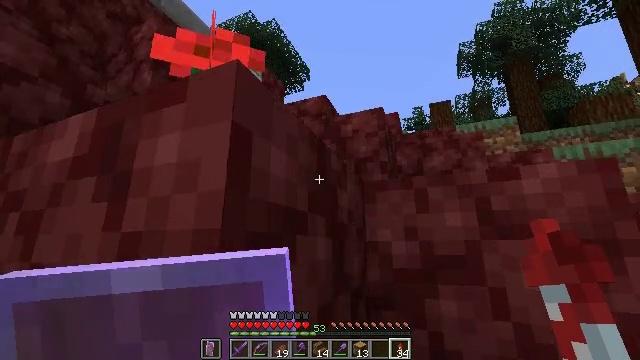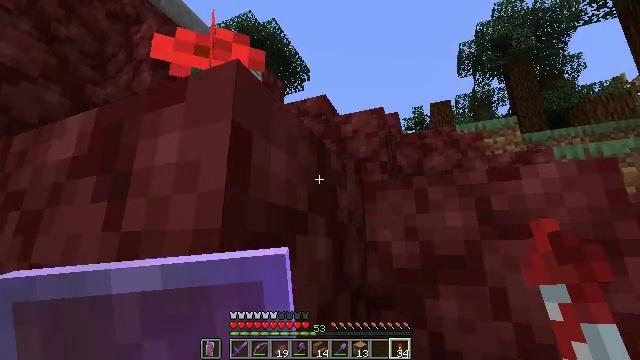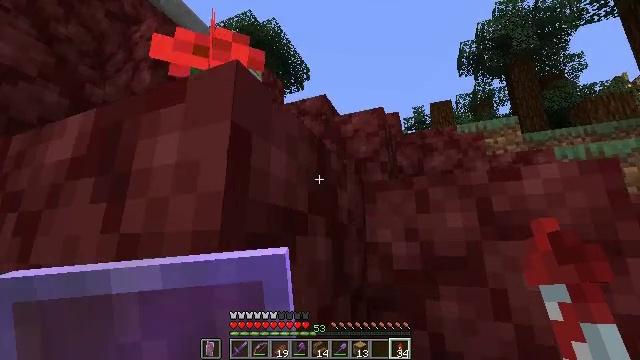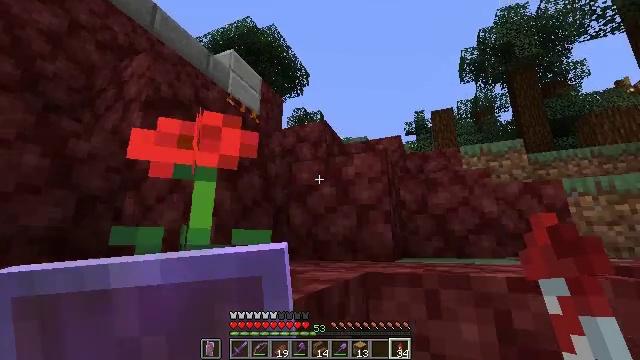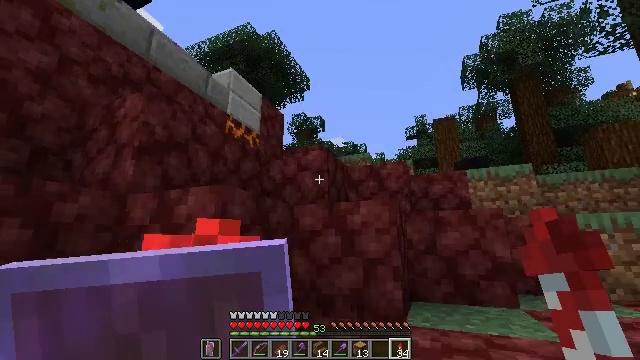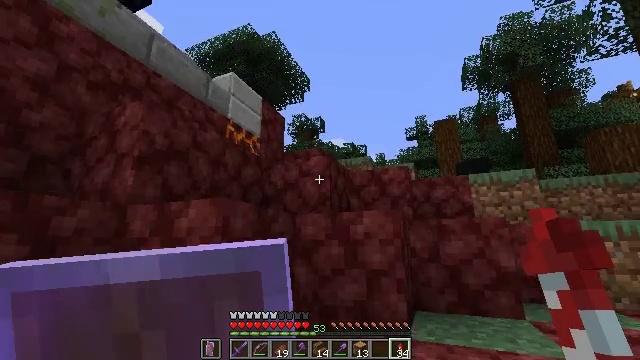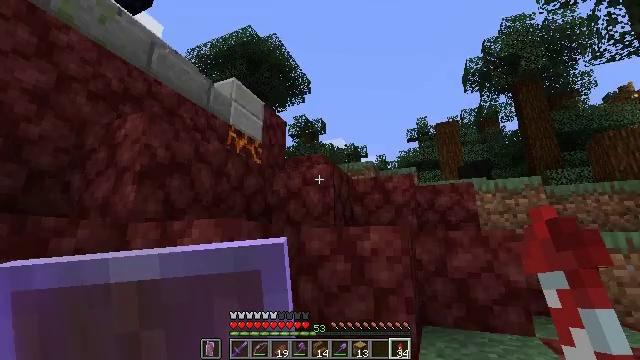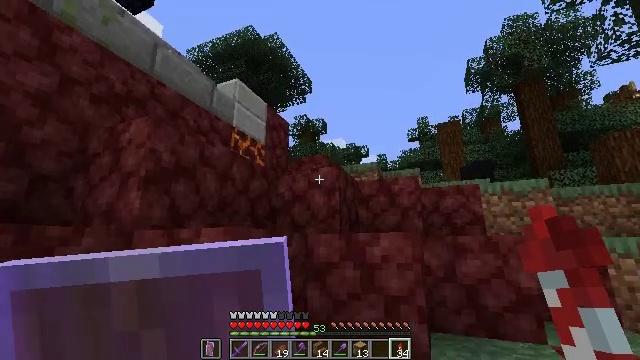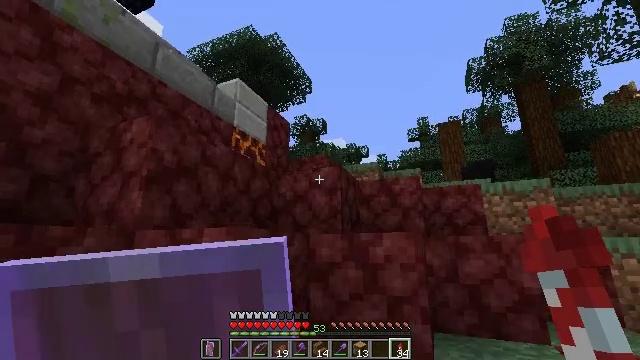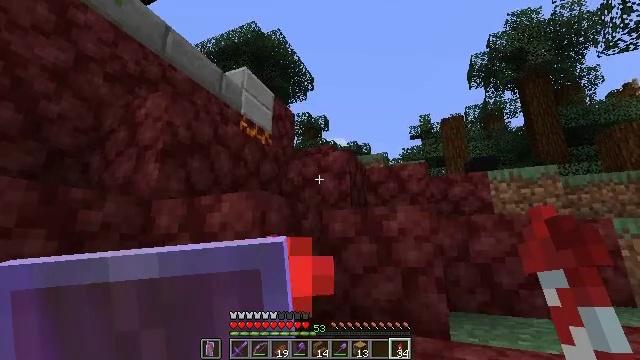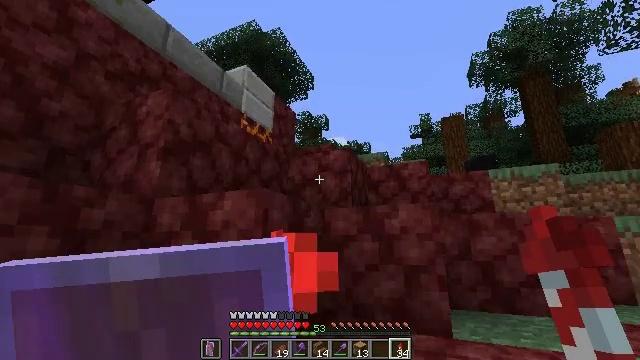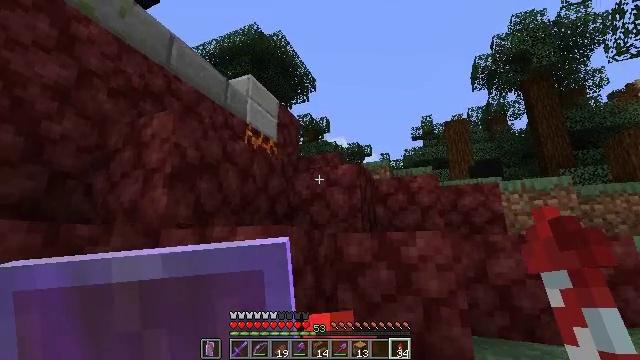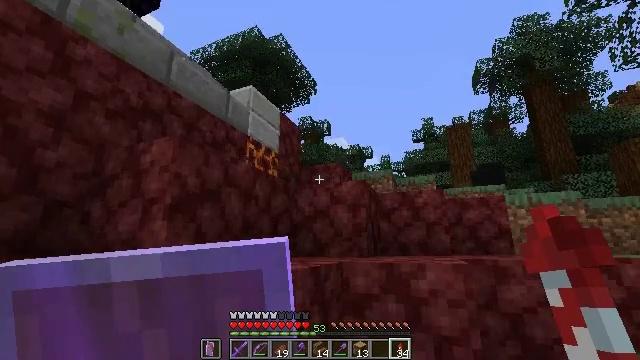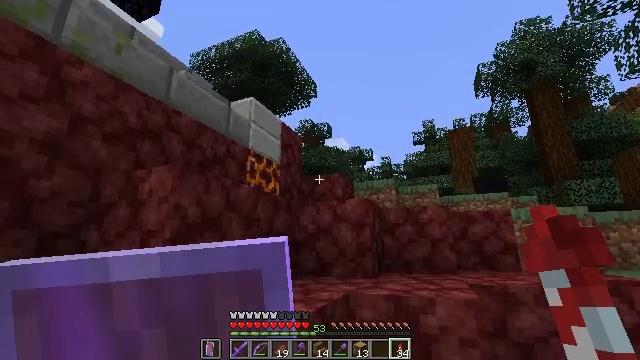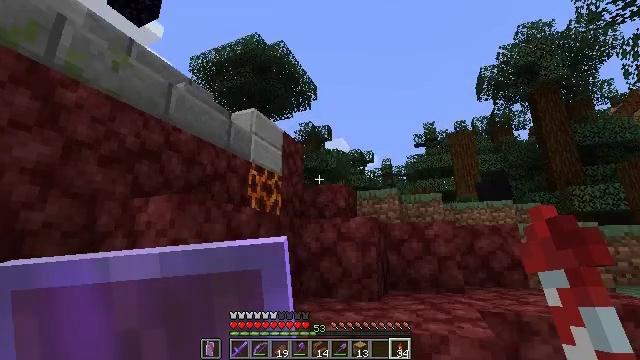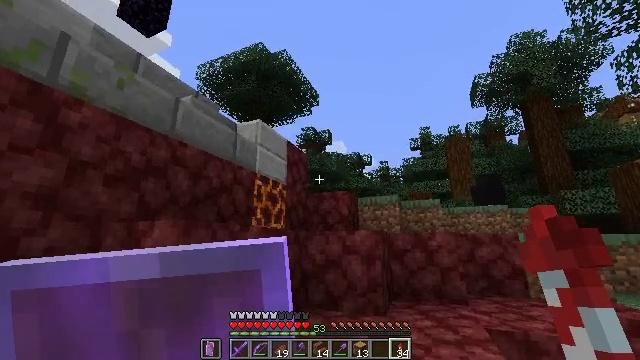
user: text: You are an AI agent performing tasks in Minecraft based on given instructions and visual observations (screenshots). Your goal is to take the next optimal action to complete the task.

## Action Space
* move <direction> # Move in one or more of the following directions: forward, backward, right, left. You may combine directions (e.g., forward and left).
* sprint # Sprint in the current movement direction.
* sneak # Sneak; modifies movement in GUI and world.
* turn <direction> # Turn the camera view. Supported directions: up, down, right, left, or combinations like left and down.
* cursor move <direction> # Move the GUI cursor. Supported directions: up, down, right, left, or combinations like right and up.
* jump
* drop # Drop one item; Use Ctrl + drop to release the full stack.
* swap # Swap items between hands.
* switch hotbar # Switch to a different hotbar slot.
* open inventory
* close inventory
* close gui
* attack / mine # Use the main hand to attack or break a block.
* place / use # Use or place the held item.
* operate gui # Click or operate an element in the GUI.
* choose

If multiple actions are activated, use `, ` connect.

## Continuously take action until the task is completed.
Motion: motion action
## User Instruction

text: Harvest the spruce log from a tree trunk.
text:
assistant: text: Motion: move forward, sprint
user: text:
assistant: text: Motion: move forward, sprint, jump
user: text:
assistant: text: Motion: move forward, sprint, jump
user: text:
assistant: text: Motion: move forward, sprint, jump
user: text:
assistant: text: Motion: move forward, sprint, jump
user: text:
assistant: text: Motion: move forward, sprint, jump
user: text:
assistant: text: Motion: move forward, sprint
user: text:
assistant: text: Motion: move forward, sprint
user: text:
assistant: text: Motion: move forward, sprint
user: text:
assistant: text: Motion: move forward, sprint
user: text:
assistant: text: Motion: move forward, sprint, jump
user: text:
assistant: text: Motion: move forward, sprint, jump
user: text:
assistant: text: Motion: move forward, sprint, jump
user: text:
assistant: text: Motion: move forward, sprint, jump
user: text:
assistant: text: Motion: move forward, sprint, jump
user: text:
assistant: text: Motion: move forward, sprint
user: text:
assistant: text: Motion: move forward, sprint
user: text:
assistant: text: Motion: move forward, sprint
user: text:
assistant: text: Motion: move forward, sprint
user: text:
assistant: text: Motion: move forward, sprint
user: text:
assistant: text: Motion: move forward, sprint
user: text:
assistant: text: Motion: move forward, sprint, jump
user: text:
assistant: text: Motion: move forward, sprint, turn right and down, jump
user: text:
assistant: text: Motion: move forward, sprint, turn right and down, jump
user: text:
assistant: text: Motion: move forward, sprint, turn right and down, jump
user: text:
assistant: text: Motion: move forward, sprint, turn right and down, jump
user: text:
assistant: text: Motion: move forward, sprint
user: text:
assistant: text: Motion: move forward, sprint
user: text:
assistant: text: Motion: move forward, sprint
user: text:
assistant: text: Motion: move forward, sprint